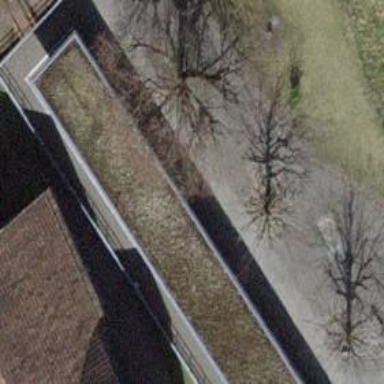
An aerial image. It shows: Bicycle parking area located on the roof of building.